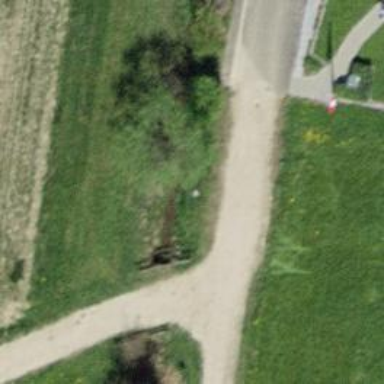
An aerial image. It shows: Culvert tunnel.